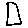
Label: square